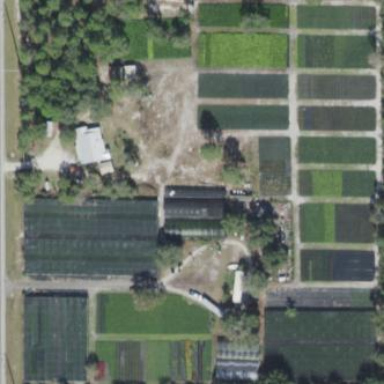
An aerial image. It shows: Plant nursery specializing in trees.